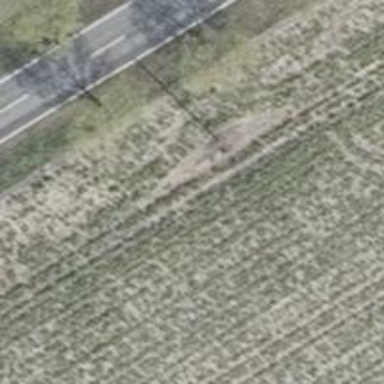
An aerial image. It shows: Power pole.